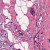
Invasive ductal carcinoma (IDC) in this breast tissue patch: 1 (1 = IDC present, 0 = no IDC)